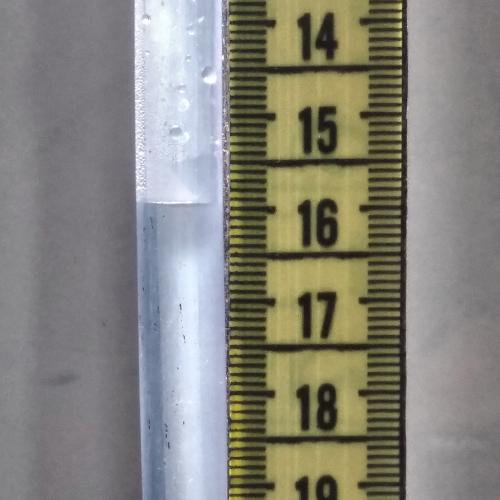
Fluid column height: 16.0 cm